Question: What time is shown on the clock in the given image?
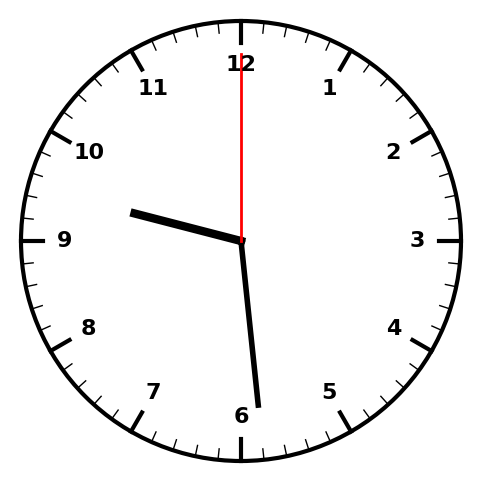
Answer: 09:29:00